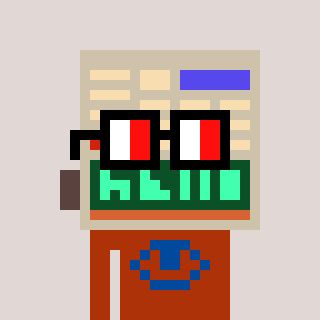
a pixel art character with square glasses with black frames and red eyes, a calculator-shaped head and a hotbrown-colored body on a warm background